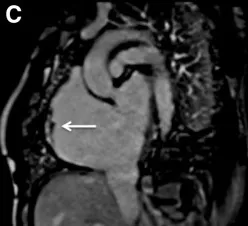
C, arrow: The thrombus diminished to 31 x 5 mm 5 months after discontinuation of warfarin and re-instating apixaban.
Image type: radiology (mri)